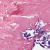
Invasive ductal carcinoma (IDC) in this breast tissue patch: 0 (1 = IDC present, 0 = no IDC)